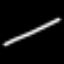
Label: line